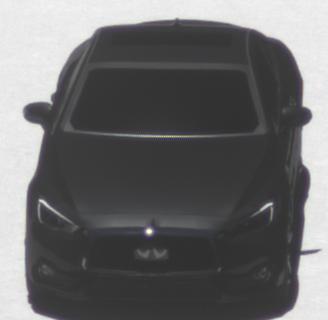
Make: Infiniti
Model: Q60 2.0t
Detailed model: Q60 (V37)
Model produced from: 2016/10
Model produced until: 2018/08
Doors: 2
Color: black
Road condition: dry road
Daytime: midday
Contrast: high contrast